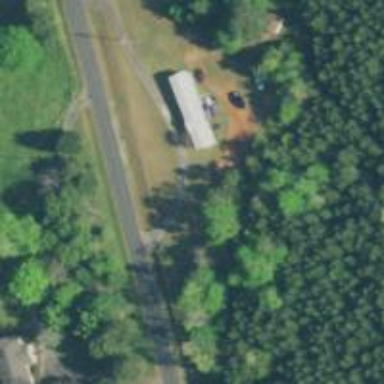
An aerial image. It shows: Driveway leading to service road.